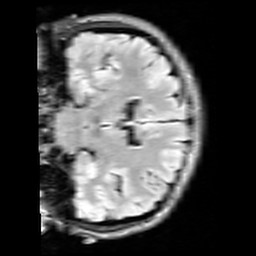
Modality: FLAIR
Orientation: coronal
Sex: female
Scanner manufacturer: siemens
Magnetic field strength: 3 T
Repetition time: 10 s
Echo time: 0.09 s